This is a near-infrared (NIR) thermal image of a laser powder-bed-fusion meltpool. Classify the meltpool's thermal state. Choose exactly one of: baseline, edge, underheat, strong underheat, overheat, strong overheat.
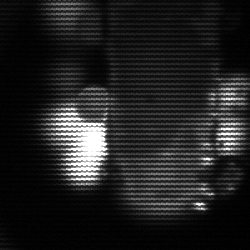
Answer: strong underheat